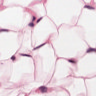
Metastatic tissue present: no